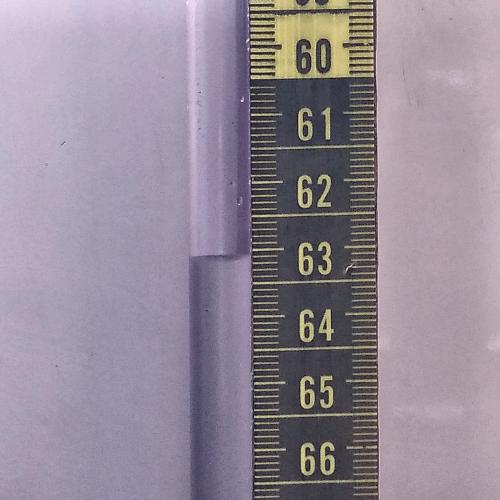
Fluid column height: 63.1 cm